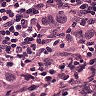
Metastatic tissue present: yes